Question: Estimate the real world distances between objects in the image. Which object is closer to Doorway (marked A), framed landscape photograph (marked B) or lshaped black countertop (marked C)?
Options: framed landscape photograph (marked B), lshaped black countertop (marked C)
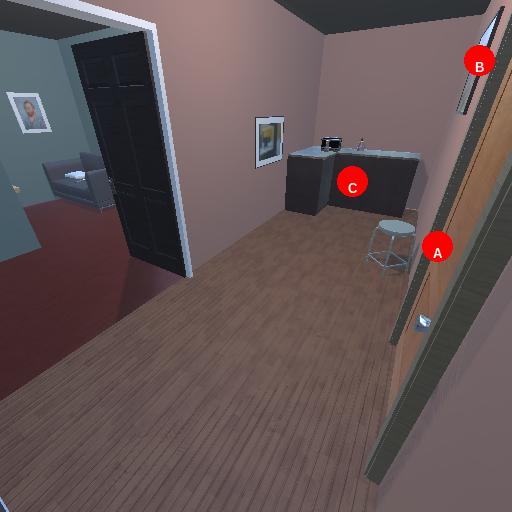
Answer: framed landscape photograph (marked B)